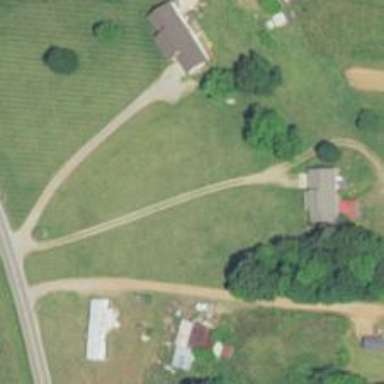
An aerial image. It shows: Driveway leading to service road.